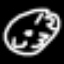
Label: clock